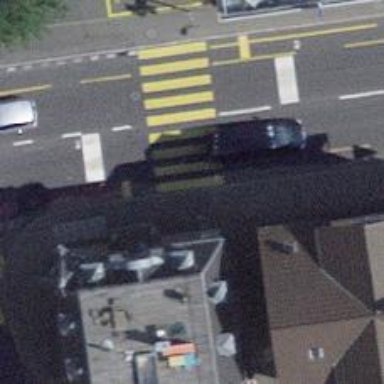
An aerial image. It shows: Kerb barrier.